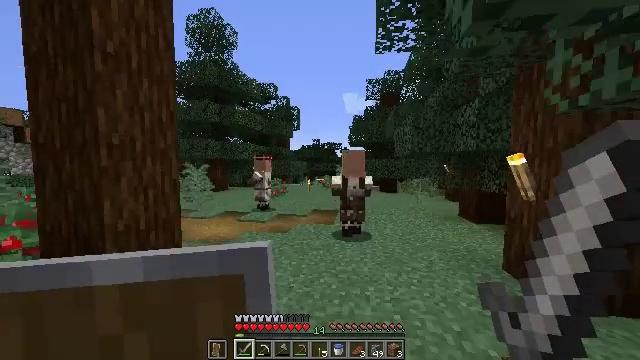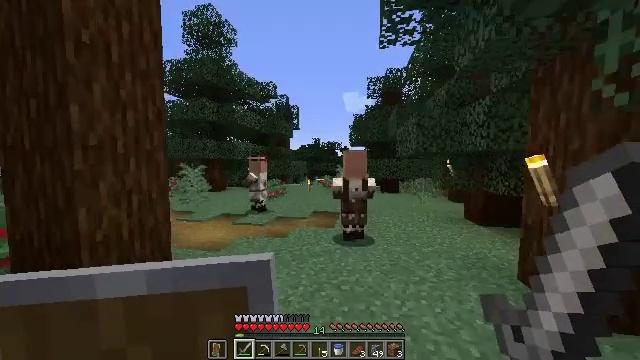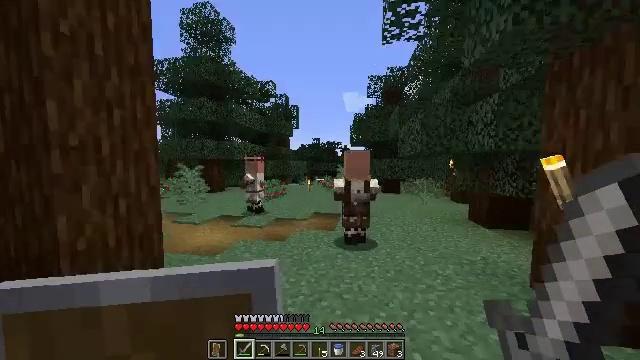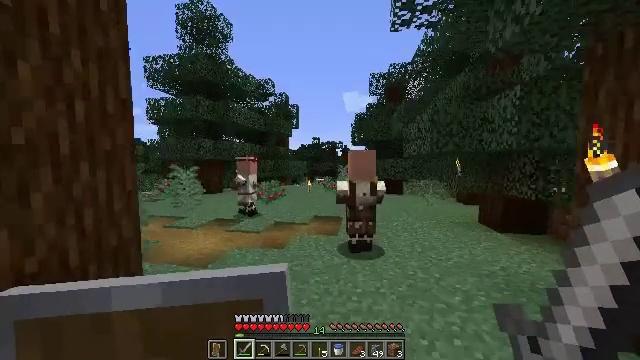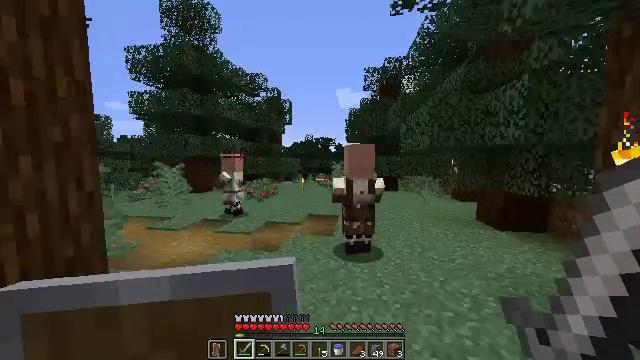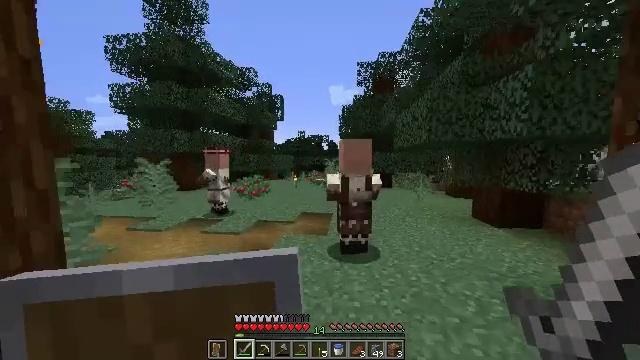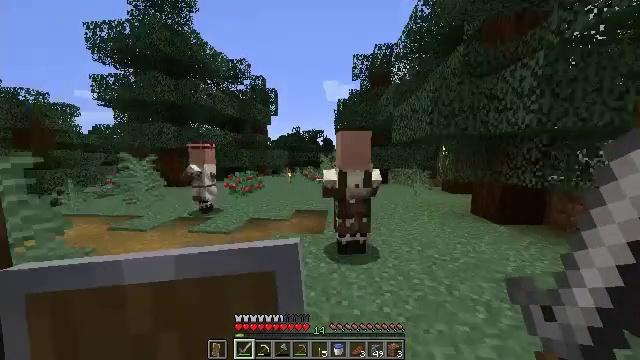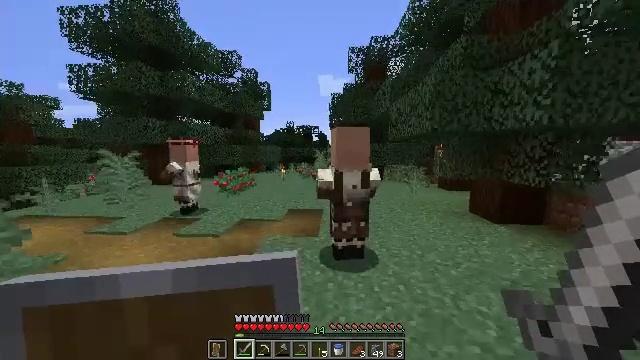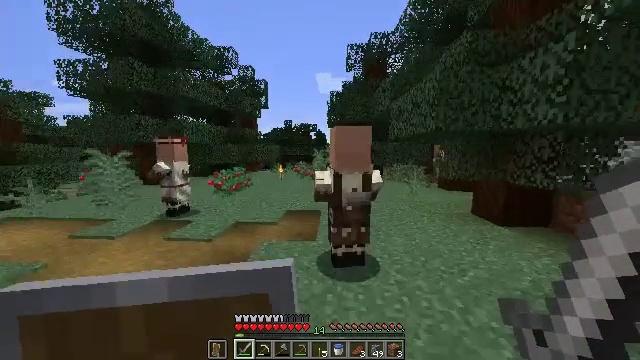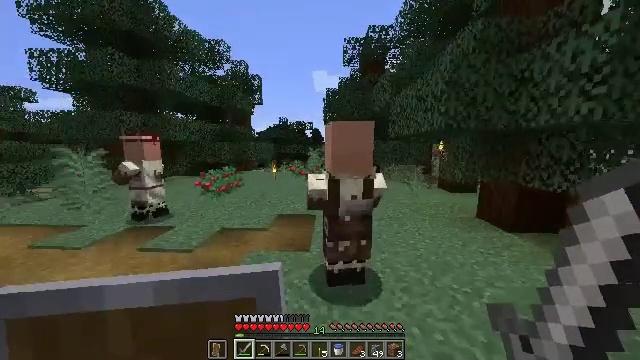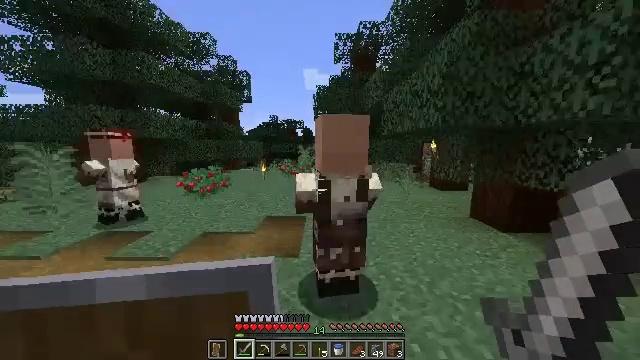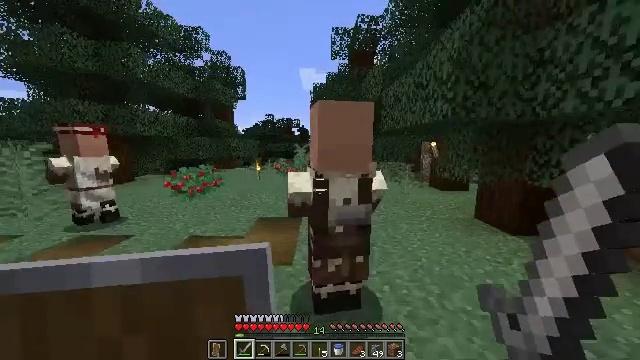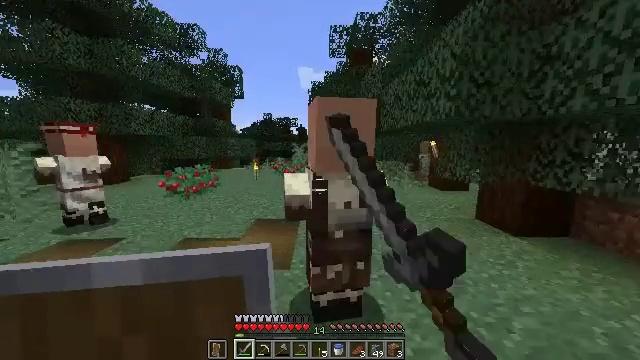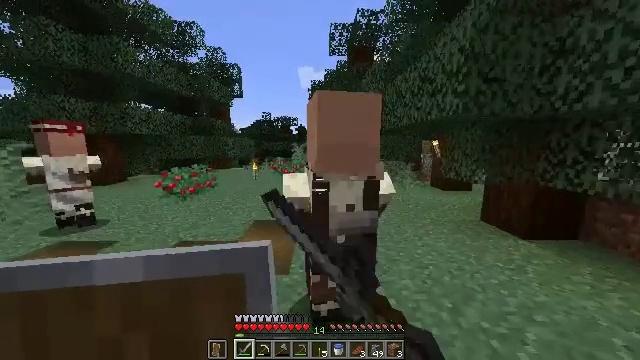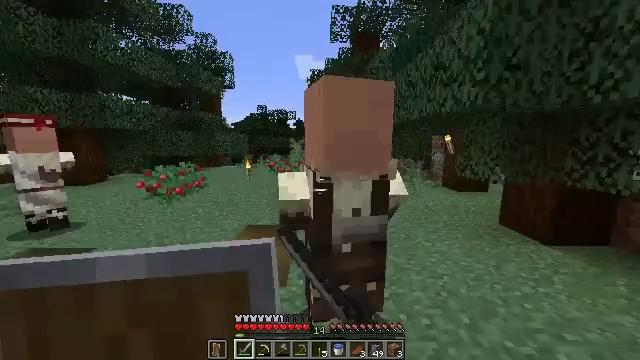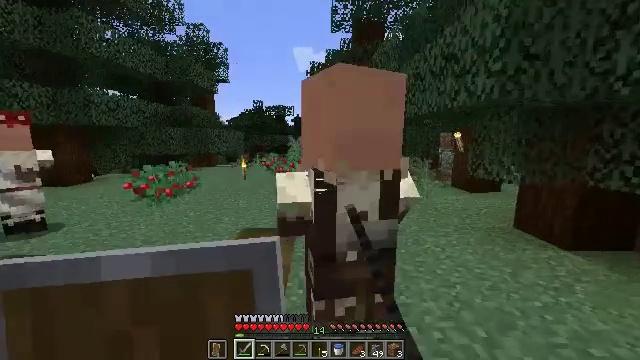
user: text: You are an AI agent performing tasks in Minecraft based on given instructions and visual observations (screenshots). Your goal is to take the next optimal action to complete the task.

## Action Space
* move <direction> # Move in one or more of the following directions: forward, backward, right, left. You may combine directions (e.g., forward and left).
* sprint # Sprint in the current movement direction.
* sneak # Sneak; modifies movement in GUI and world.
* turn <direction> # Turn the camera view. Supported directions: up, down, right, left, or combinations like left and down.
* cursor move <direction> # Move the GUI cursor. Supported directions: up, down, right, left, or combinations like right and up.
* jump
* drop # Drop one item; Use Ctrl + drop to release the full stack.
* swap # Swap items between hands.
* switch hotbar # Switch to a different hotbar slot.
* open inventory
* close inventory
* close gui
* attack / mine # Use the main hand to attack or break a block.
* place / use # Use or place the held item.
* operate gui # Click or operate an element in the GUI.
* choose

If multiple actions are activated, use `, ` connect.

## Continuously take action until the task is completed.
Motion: motion action
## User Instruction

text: Harvest the spruce door from its frame.
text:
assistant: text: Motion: move forward
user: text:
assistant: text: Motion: move forward
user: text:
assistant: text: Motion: move forward
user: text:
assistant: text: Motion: move forward, turn right
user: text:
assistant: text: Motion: move forward, turn right
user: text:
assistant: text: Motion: move forward, turn right and down
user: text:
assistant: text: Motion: move forward, turn right and down
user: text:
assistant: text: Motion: move forward
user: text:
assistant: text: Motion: move forward, turn right
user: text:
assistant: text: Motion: move forward, turn right
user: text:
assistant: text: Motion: move forward, use / place
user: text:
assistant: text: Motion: use / place
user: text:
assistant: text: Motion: no_op
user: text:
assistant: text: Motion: no_op
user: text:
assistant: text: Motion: no_op
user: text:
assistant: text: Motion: open gui
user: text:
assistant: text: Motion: no_op
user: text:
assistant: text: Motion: no_op
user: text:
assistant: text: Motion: no_op
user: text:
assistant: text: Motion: no_op
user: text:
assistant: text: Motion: no_op
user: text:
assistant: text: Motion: cursor move left and up
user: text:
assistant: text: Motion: cursor move left and up
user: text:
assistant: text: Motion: no_op
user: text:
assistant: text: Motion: cursor move up
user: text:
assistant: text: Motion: cursor move right
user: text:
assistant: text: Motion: no_op
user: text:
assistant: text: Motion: no_op
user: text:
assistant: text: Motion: no_op
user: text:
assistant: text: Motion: no_op